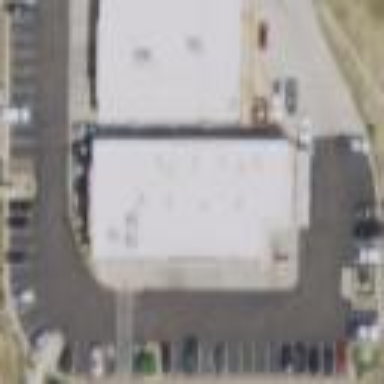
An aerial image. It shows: Parking area with surface.